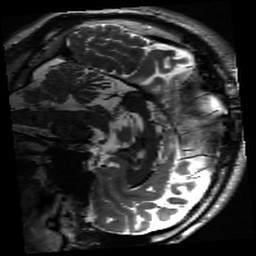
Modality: inplaneT2
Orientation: sagittal